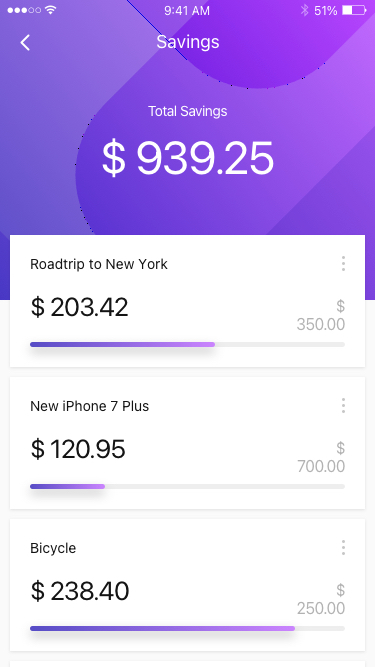
Text in this UI design:
$ 250.00
$ 238.40
Bicycle
$ 700.00
$ 120.95
New iPhone 7 Plus
$ 350.00
$ 203.42
Roadtrip to New York
$ 939.25
Total Savings
Savings